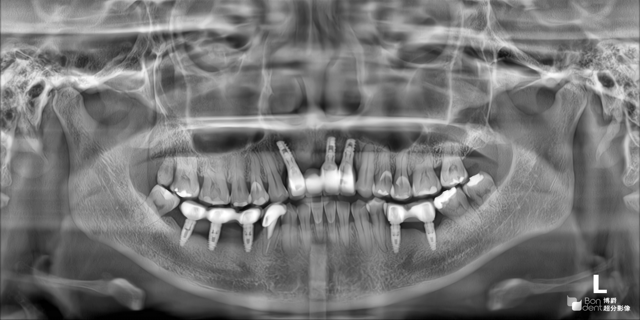
adult